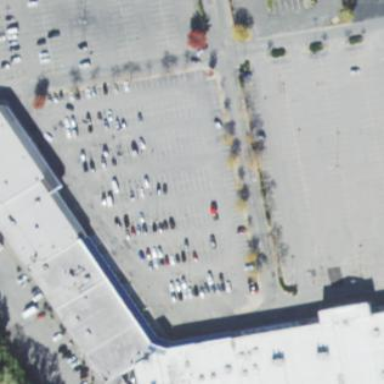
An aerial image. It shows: View of roof of building.